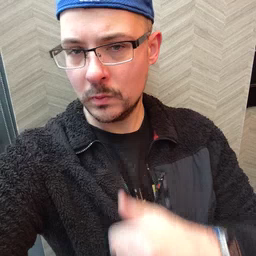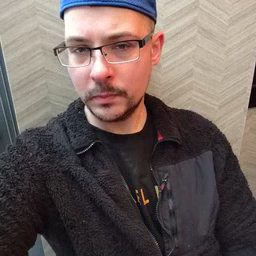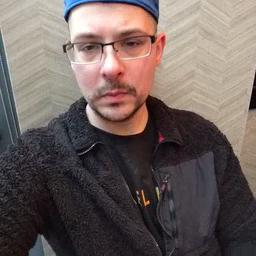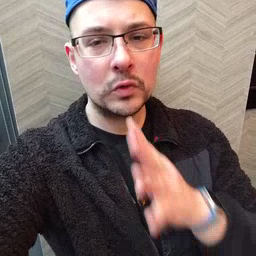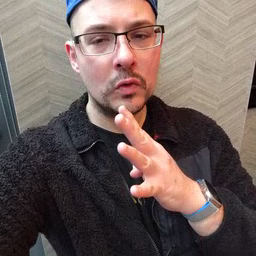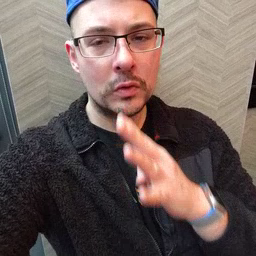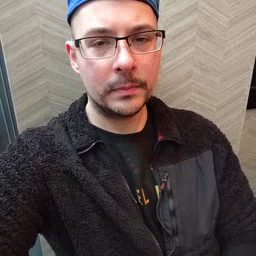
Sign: talk